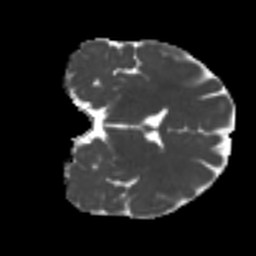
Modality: MD
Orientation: coronal
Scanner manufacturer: siemens
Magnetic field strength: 3 T
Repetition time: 4 s
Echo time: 0.0594 s